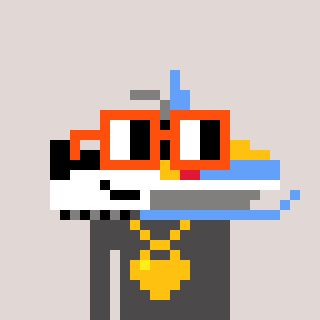
a pixel art character with square orange glasses, a snowmobile-shaped head and a grayscale-colored body on a warm background